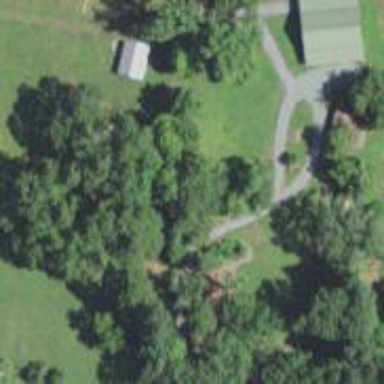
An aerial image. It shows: Driveway.